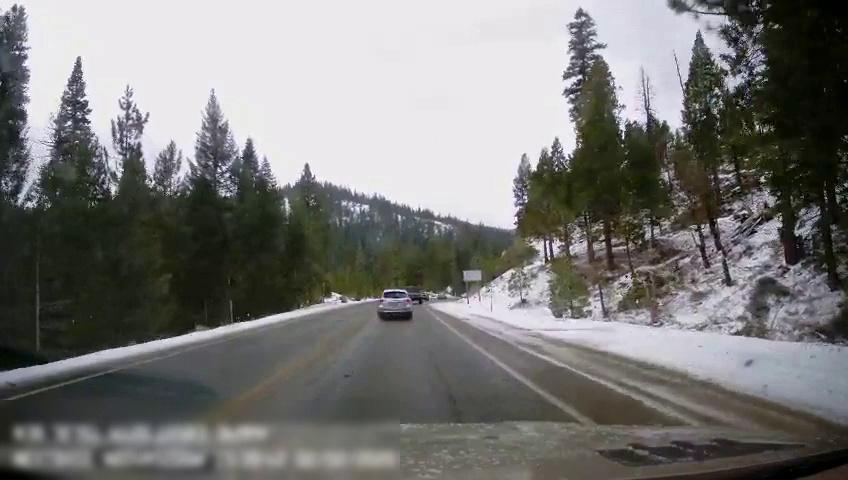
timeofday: Day
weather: Snowy
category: Drivable Space
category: Vehicles | Truck
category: Vehicles | SUV
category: Lanes | Current Lane
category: Lanes | Opposite Lane
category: Lanes | Current Lane
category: Lanes | Opposite Lane
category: Traffic | Signs